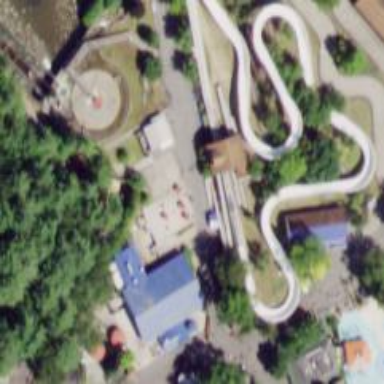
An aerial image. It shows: Raceway road featuring motor sports and roller coaster attraction.